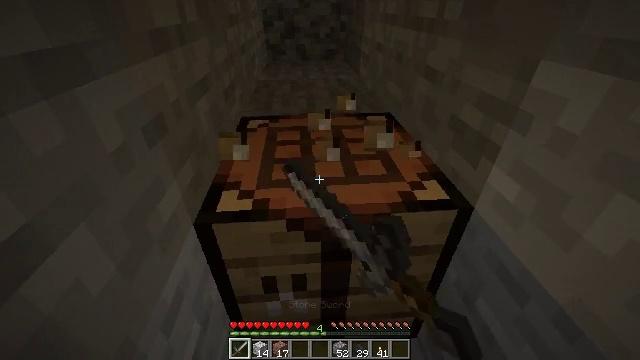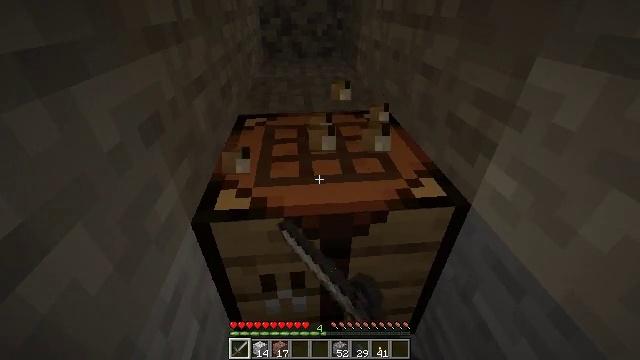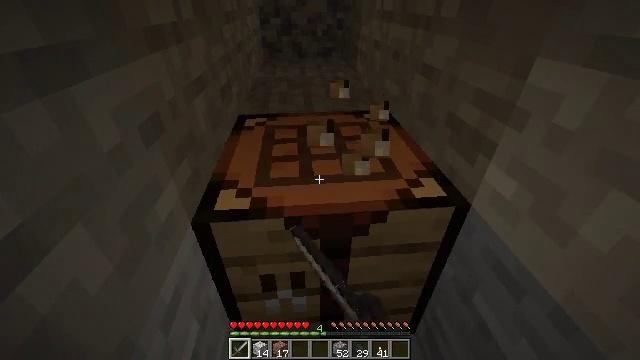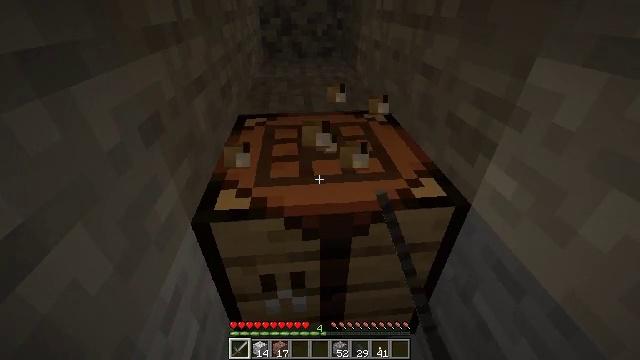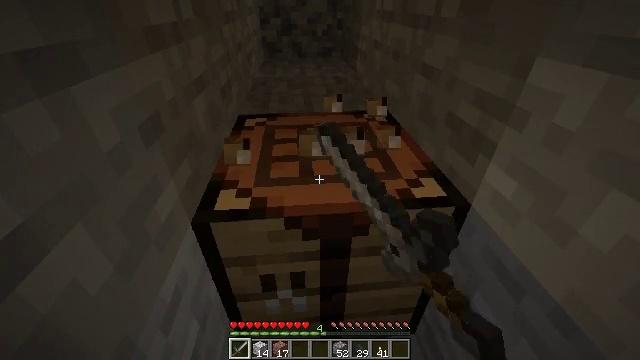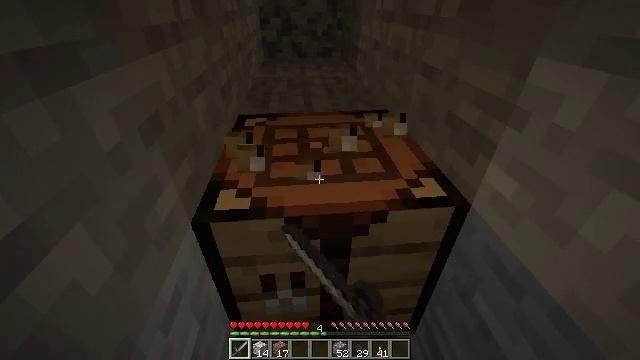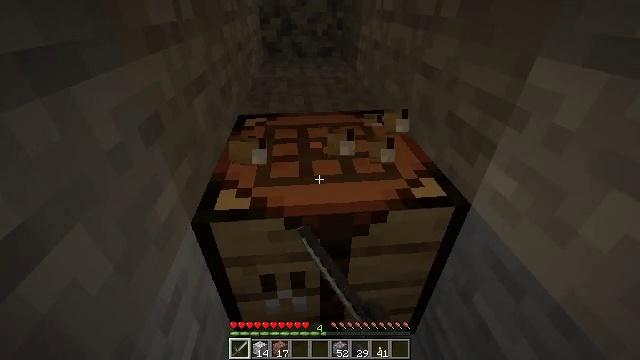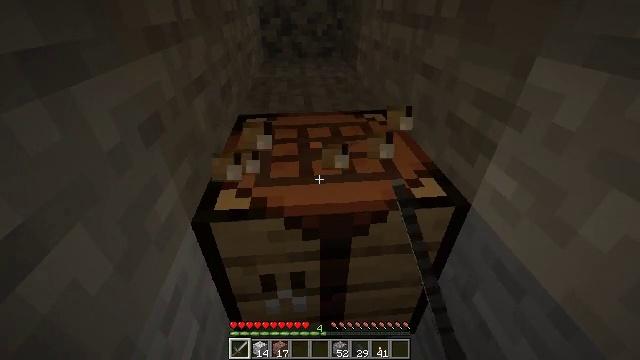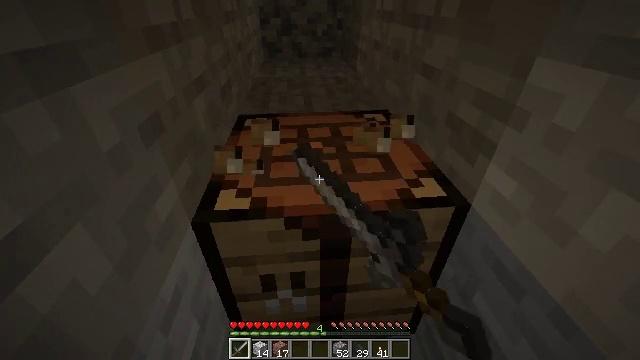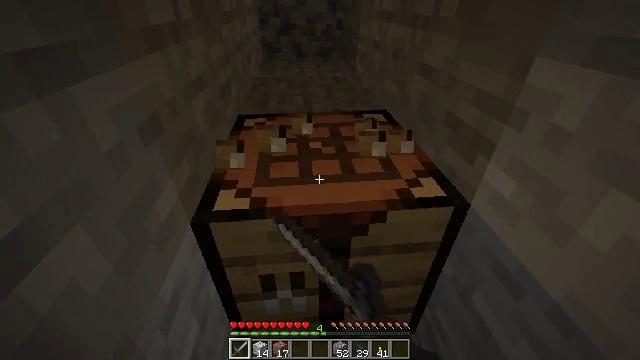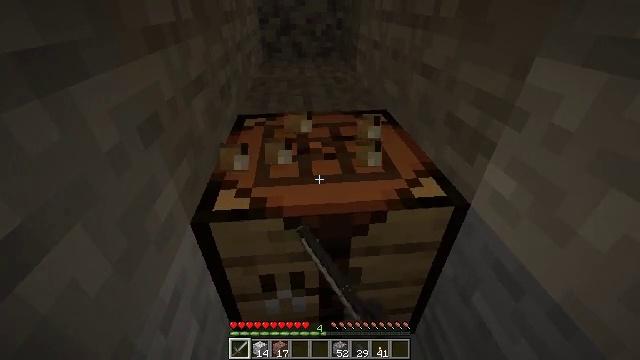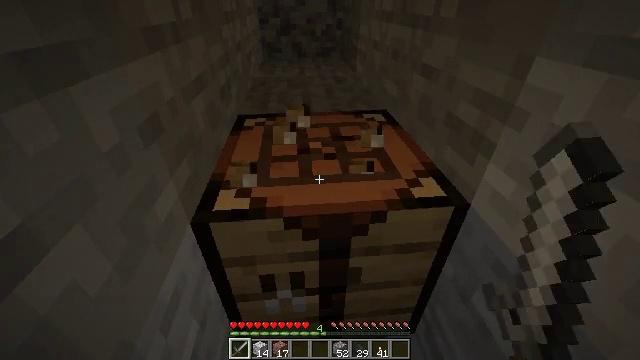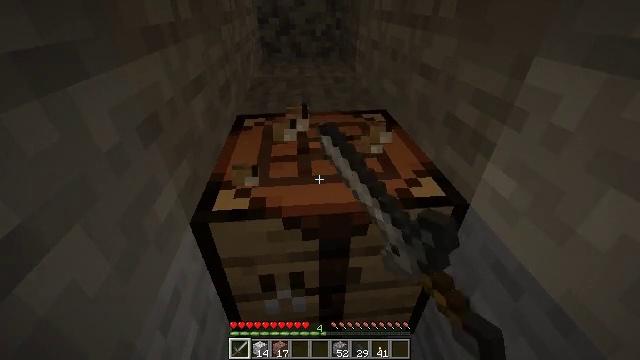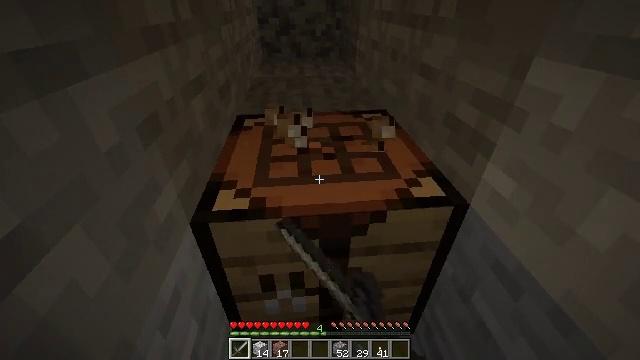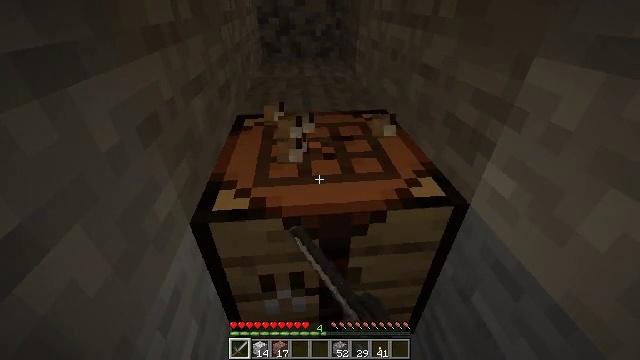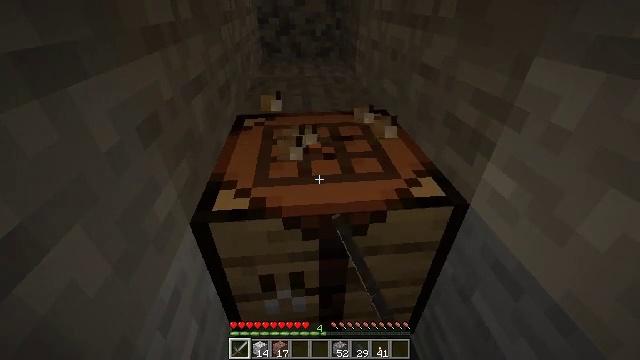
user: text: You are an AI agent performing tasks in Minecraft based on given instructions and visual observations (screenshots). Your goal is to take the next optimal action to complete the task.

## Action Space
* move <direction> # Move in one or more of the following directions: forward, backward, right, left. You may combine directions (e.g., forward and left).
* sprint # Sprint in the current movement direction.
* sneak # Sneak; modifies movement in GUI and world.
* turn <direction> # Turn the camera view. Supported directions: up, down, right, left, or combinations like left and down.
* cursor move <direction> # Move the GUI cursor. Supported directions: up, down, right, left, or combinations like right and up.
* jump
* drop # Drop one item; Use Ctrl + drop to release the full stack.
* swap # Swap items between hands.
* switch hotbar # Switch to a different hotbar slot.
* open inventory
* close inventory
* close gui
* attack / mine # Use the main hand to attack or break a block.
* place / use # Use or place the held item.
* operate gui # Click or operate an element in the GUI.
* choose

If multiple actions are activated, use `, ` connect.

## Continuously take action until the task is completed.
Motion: motion action
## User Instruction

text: Left click on the crafting table
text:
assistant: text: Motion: attack / mine
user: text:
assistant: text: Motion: attack / mine
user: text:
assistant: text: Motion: attack / mine
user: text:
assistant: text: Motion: attack / mine
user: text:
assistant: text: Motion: attack / mine
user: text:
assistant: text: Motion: attack / mine
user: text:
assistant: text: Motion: attack / mine
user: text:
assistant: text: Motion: attack / mine
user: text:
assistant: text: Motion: attack / mine
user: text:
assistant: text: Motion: attack / mine
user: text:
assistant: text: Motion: attack / mine
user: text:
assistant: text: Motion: attack / mine
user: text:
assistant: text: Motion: attack / mine
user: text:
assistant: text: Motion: attack / mine
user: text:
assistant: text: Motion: attack / mine
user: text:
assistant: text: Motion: attack / mine
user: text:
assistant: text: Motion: attack / mine
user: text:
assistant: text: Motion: attack / mine
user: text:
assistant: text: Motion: attack / mine
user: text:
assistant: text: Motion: attack / mine
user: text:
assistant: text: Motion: attack / mine
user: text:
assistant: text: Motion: attack / mine
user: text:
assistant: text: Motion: attack / mine
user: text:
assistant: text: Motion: attack / mine
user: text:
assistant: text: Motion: attack / mine
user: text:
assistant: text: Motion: attack / mine
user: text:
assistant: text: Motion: attack / mine
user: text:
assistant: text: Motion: attack / mine
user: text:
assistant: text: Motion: attack / mine
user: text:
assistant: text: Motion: attack / mine